Question: This is a derivative question related to the answer given in <URL>.
I have a list that stores a string associated with each plotted line, like so:
'''
legend_list = ['line_1', 'line_2', 'line_3', 'line_4']
'''
and I'd like to add these strings as legends in a box (where the first string corresponds to the first plotted line and so on) in the upper right corner of the plot. How could I do this?
I'd be open to not use 'LineCollection' if it was necessary, but I need to keep the colorbar and the colors of each line associated to it.
---
'''
import numpy
import matplotlib.pyplot as plt
from matplotlib.collections import LineCollection
# The line format you curently have:
lines = [[(0, 1, 2, 3, 4), (4, 5, 6, 7, 8)],
[(0, 1, 2, 3, 4), (0, 1, 2, 3, 4)],
[(0, 1, 2, 3, 4), (8, 7, 6, 5, 4)],
[(4, 5, 6, 7, 8), (0, 1, 2, 3, 4)]]
# Reformat it to what 'LineCollection' expects:
lines = [zip(x, y) for x, y in lines]
z = np.array([0.1, 9.4, 3.8, 2.0])
fig, ax = plt.subplots()
lines = LineCollection(lines, array=z, cmap=plt.cm.rainbow, linewidths=5)
ax.add_collection(lines)
fig.colorbar(lines)
# Manually adding artists doesn't rescale the plot, so we need to autoscale
ax.autoscale()
plt.show()
'''

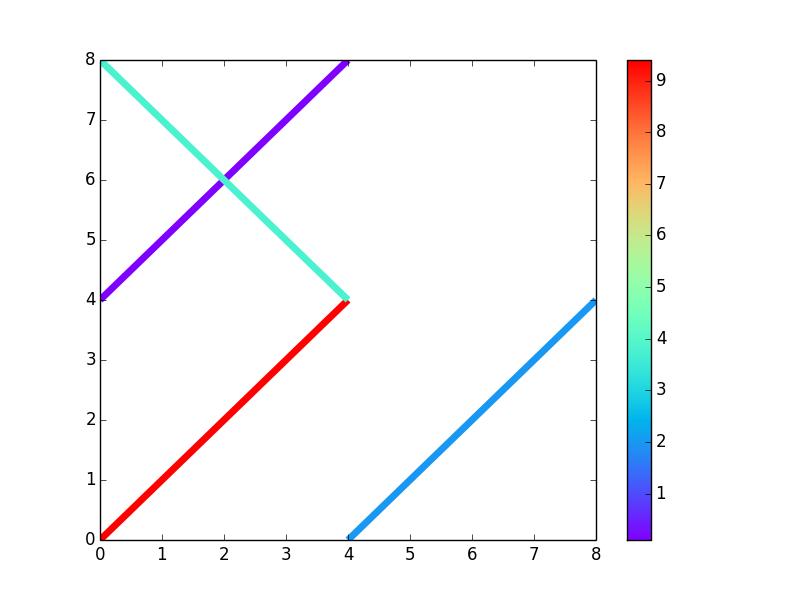
Answer: @unutbu's answer is the right approach if you have a small number of lines. (And if you're wanting to add a legend, you presumably do!)
Just to show the other option, though, you can still use a 'LineCollection', you just need to use "proxy artists" for the legend:
'''
import numpy as np
import matplotlib.pyplot as plt
from matplotlib.collections import LineCollection
from matplotlib.lines import Line2D
# The line format you curently have:
lines = [[(0, 1, 2, 3, 4), (4, 5, 6, 7, 8)],
[(0, 1, 2, 3, 4), (0, 1, 2, 3, 4)],
[(0, 1, 2, 3, 4), (8, 7, 6, 5, 4)],
[(4, 5, 6, 7, 8), (0, 1, 2, 3, 4)]]
# Reformat it to what 'LineCollection' expects:
lines = [tuple(zip(x, y)) for x, y in lines]
z = np.array([0.1, 9.4, 3.8, 2.0])
fig, ax = plt.subplots()
lines = LineCollection(lines, array=z, linewidths=5,
cmap=plt.cm.rainbow, norm=plt.Normalize(z.min(), z.max()))
ax.add_collection(lines)
fig.colorbar(lines)
# Manually adding artists doesn't rescale the plot, so we need to autoscale
ax.autoscale()
def make_proxy(zvalue, scalar_mappable, **kwargs):
color = scalar_mappable.cmap(scalar_mappable.norm(zvalue))
return Line2D([0, 1], [0, 1], color=color, **kwargs)
proxies = [make_proxy(item, lines, linewidth=5) for item in z]
ax.legend(proxies, ['Line 1', 'Line 2', 'Line 3', 'Line 4'])
plt.show()
'''